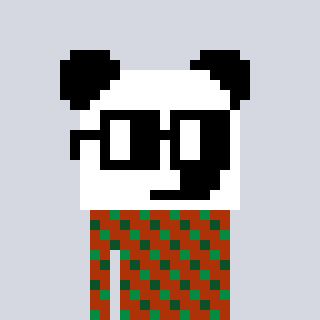
a pixel art character with square black glasses, a panda-shaped head and a hotbrown-colored body on a cool background